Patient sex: F
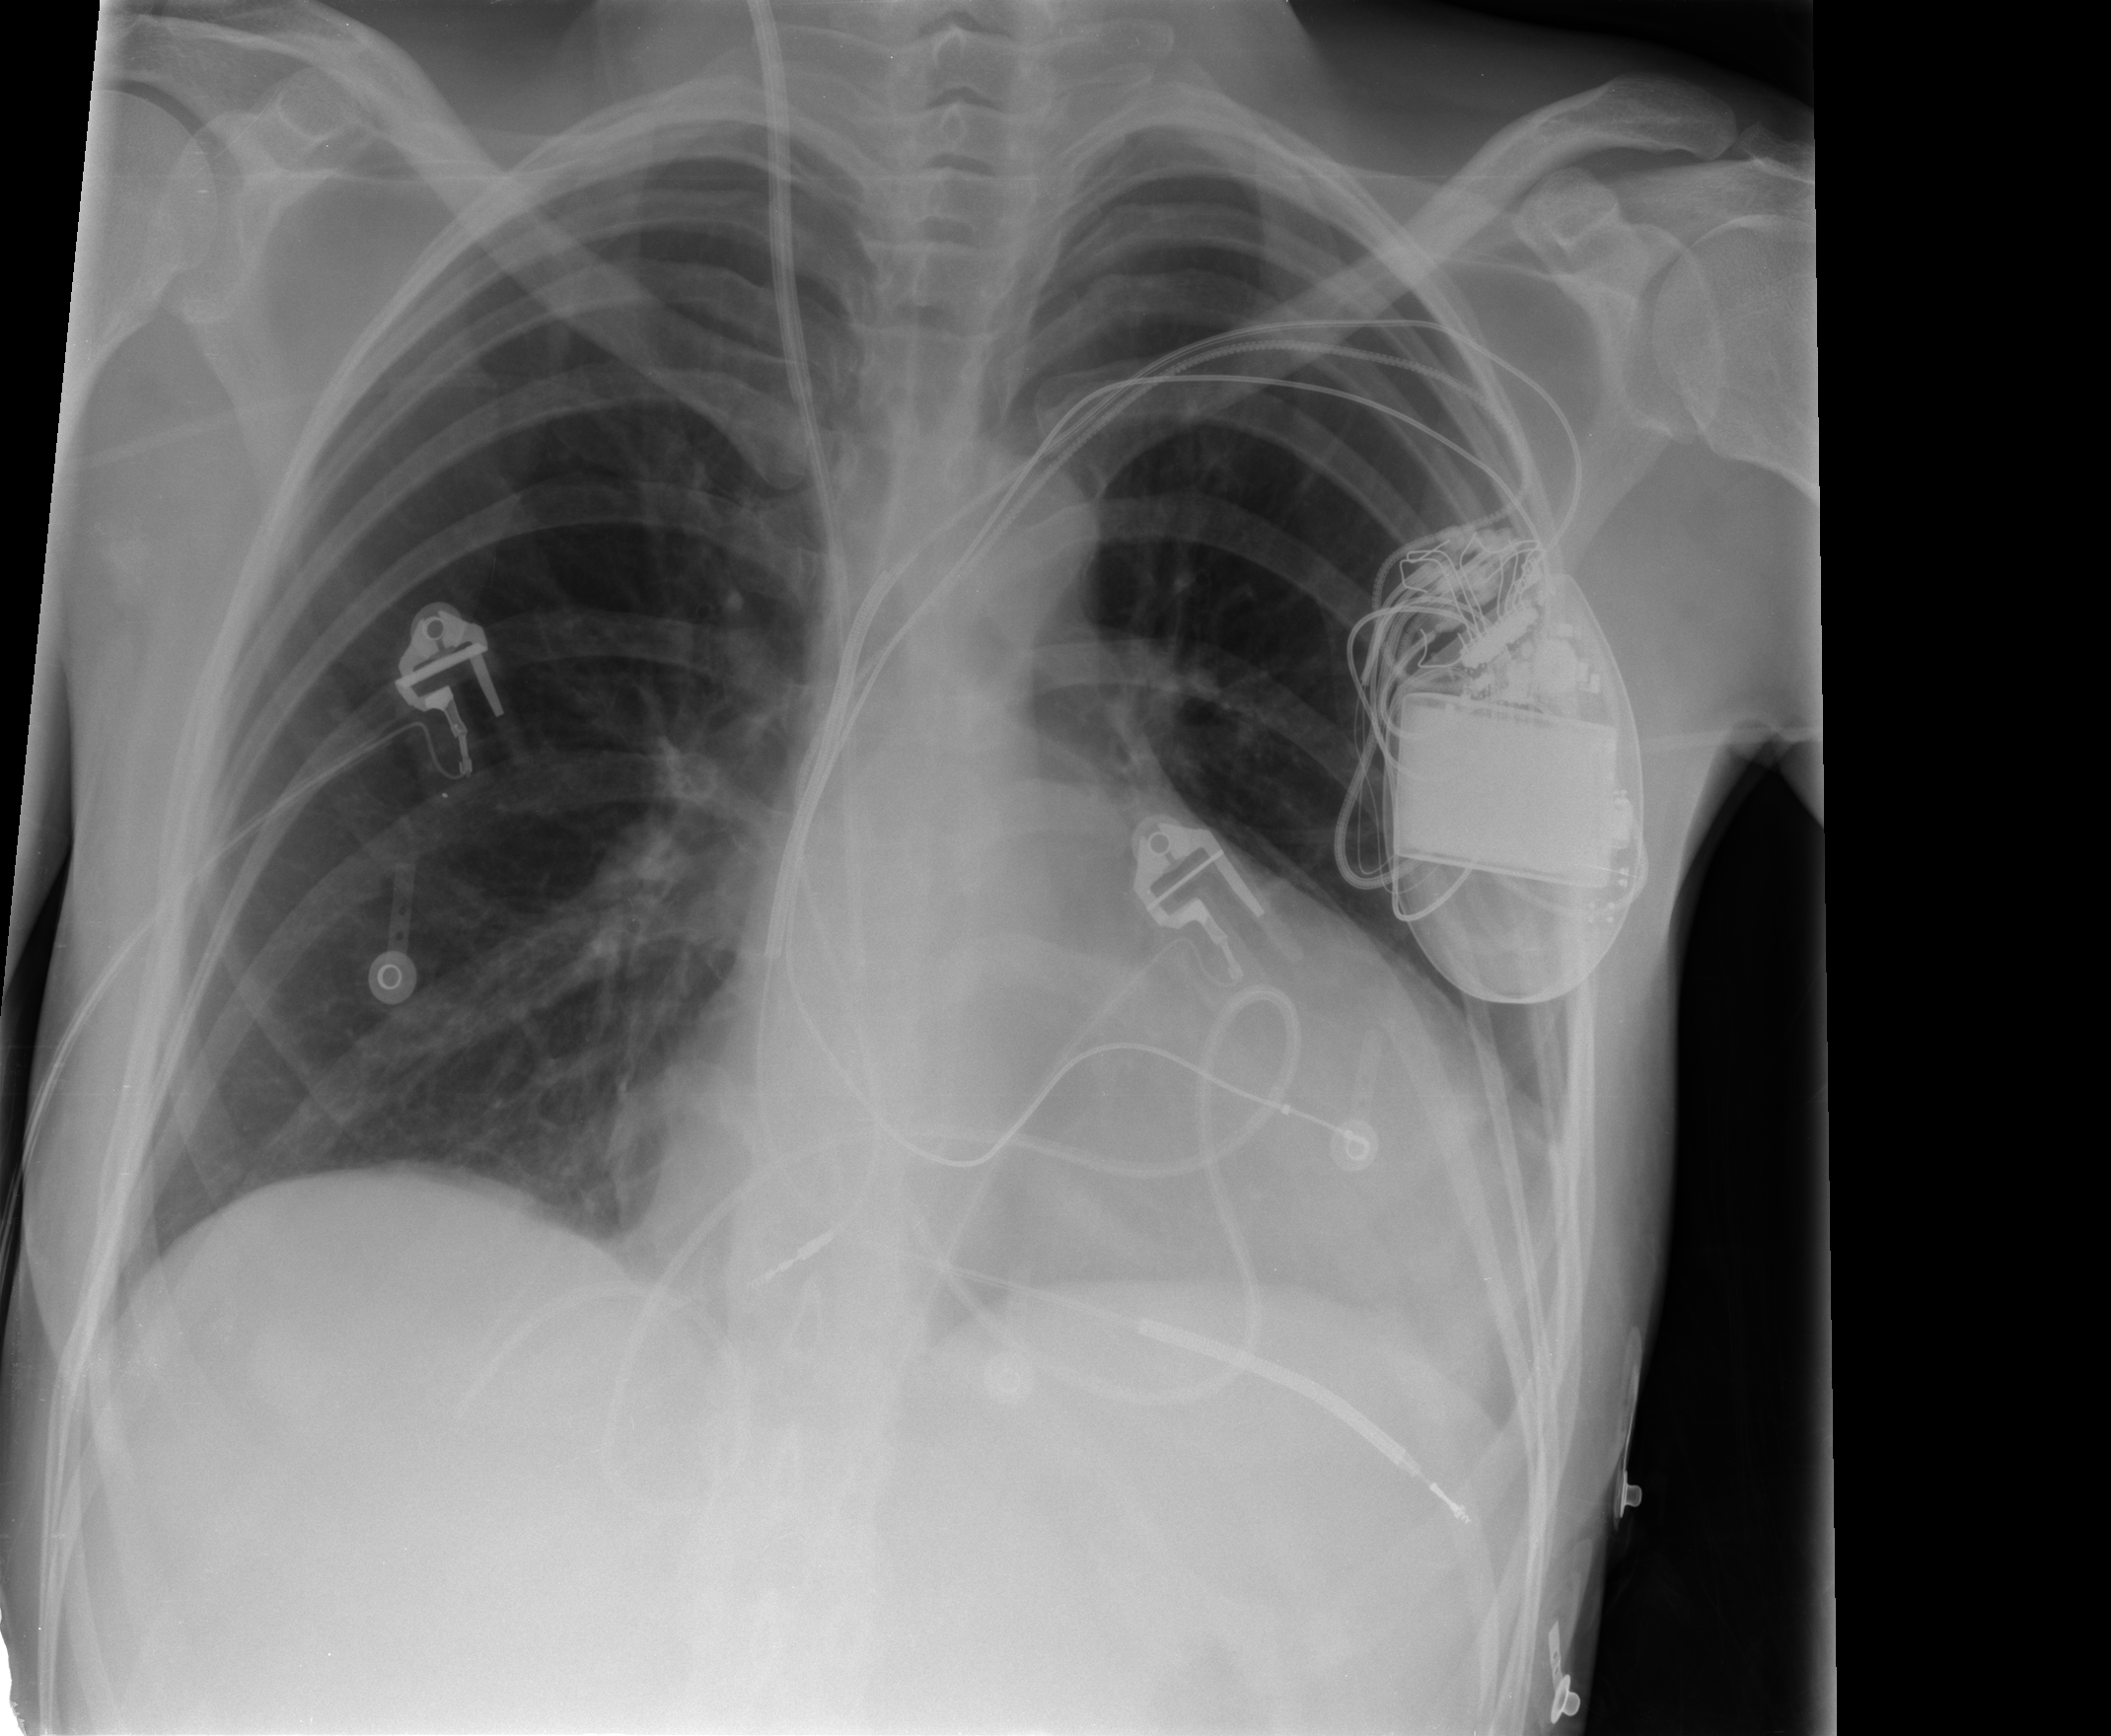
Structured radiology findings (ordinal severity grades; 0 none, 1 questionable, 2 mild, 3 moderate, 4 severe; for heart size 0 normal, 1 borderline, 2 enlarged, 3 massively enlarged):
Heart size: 2
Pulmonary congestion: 0
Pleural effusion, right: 0
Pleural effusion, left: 1
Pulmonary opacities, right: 0
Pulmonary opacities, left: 0
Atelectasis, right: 0
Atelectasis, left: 0